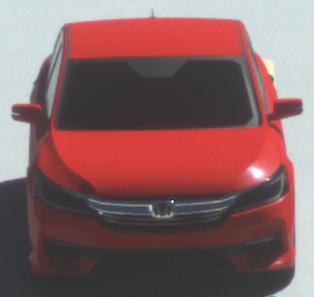
Make: Honda
Model: Accord Hybrid
Detailed model: 9. Generation
Model produced from: 2015
Model produced until: 2019
Doors: 4
Color: red
Road condition: dry road
Daytime: midday
Contrast: high contrast